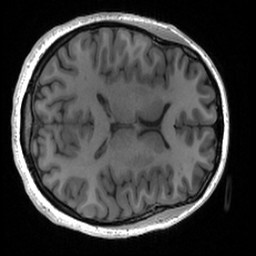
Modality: T1w
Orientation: axial
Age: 25
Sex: female
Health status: healthy